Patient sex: F
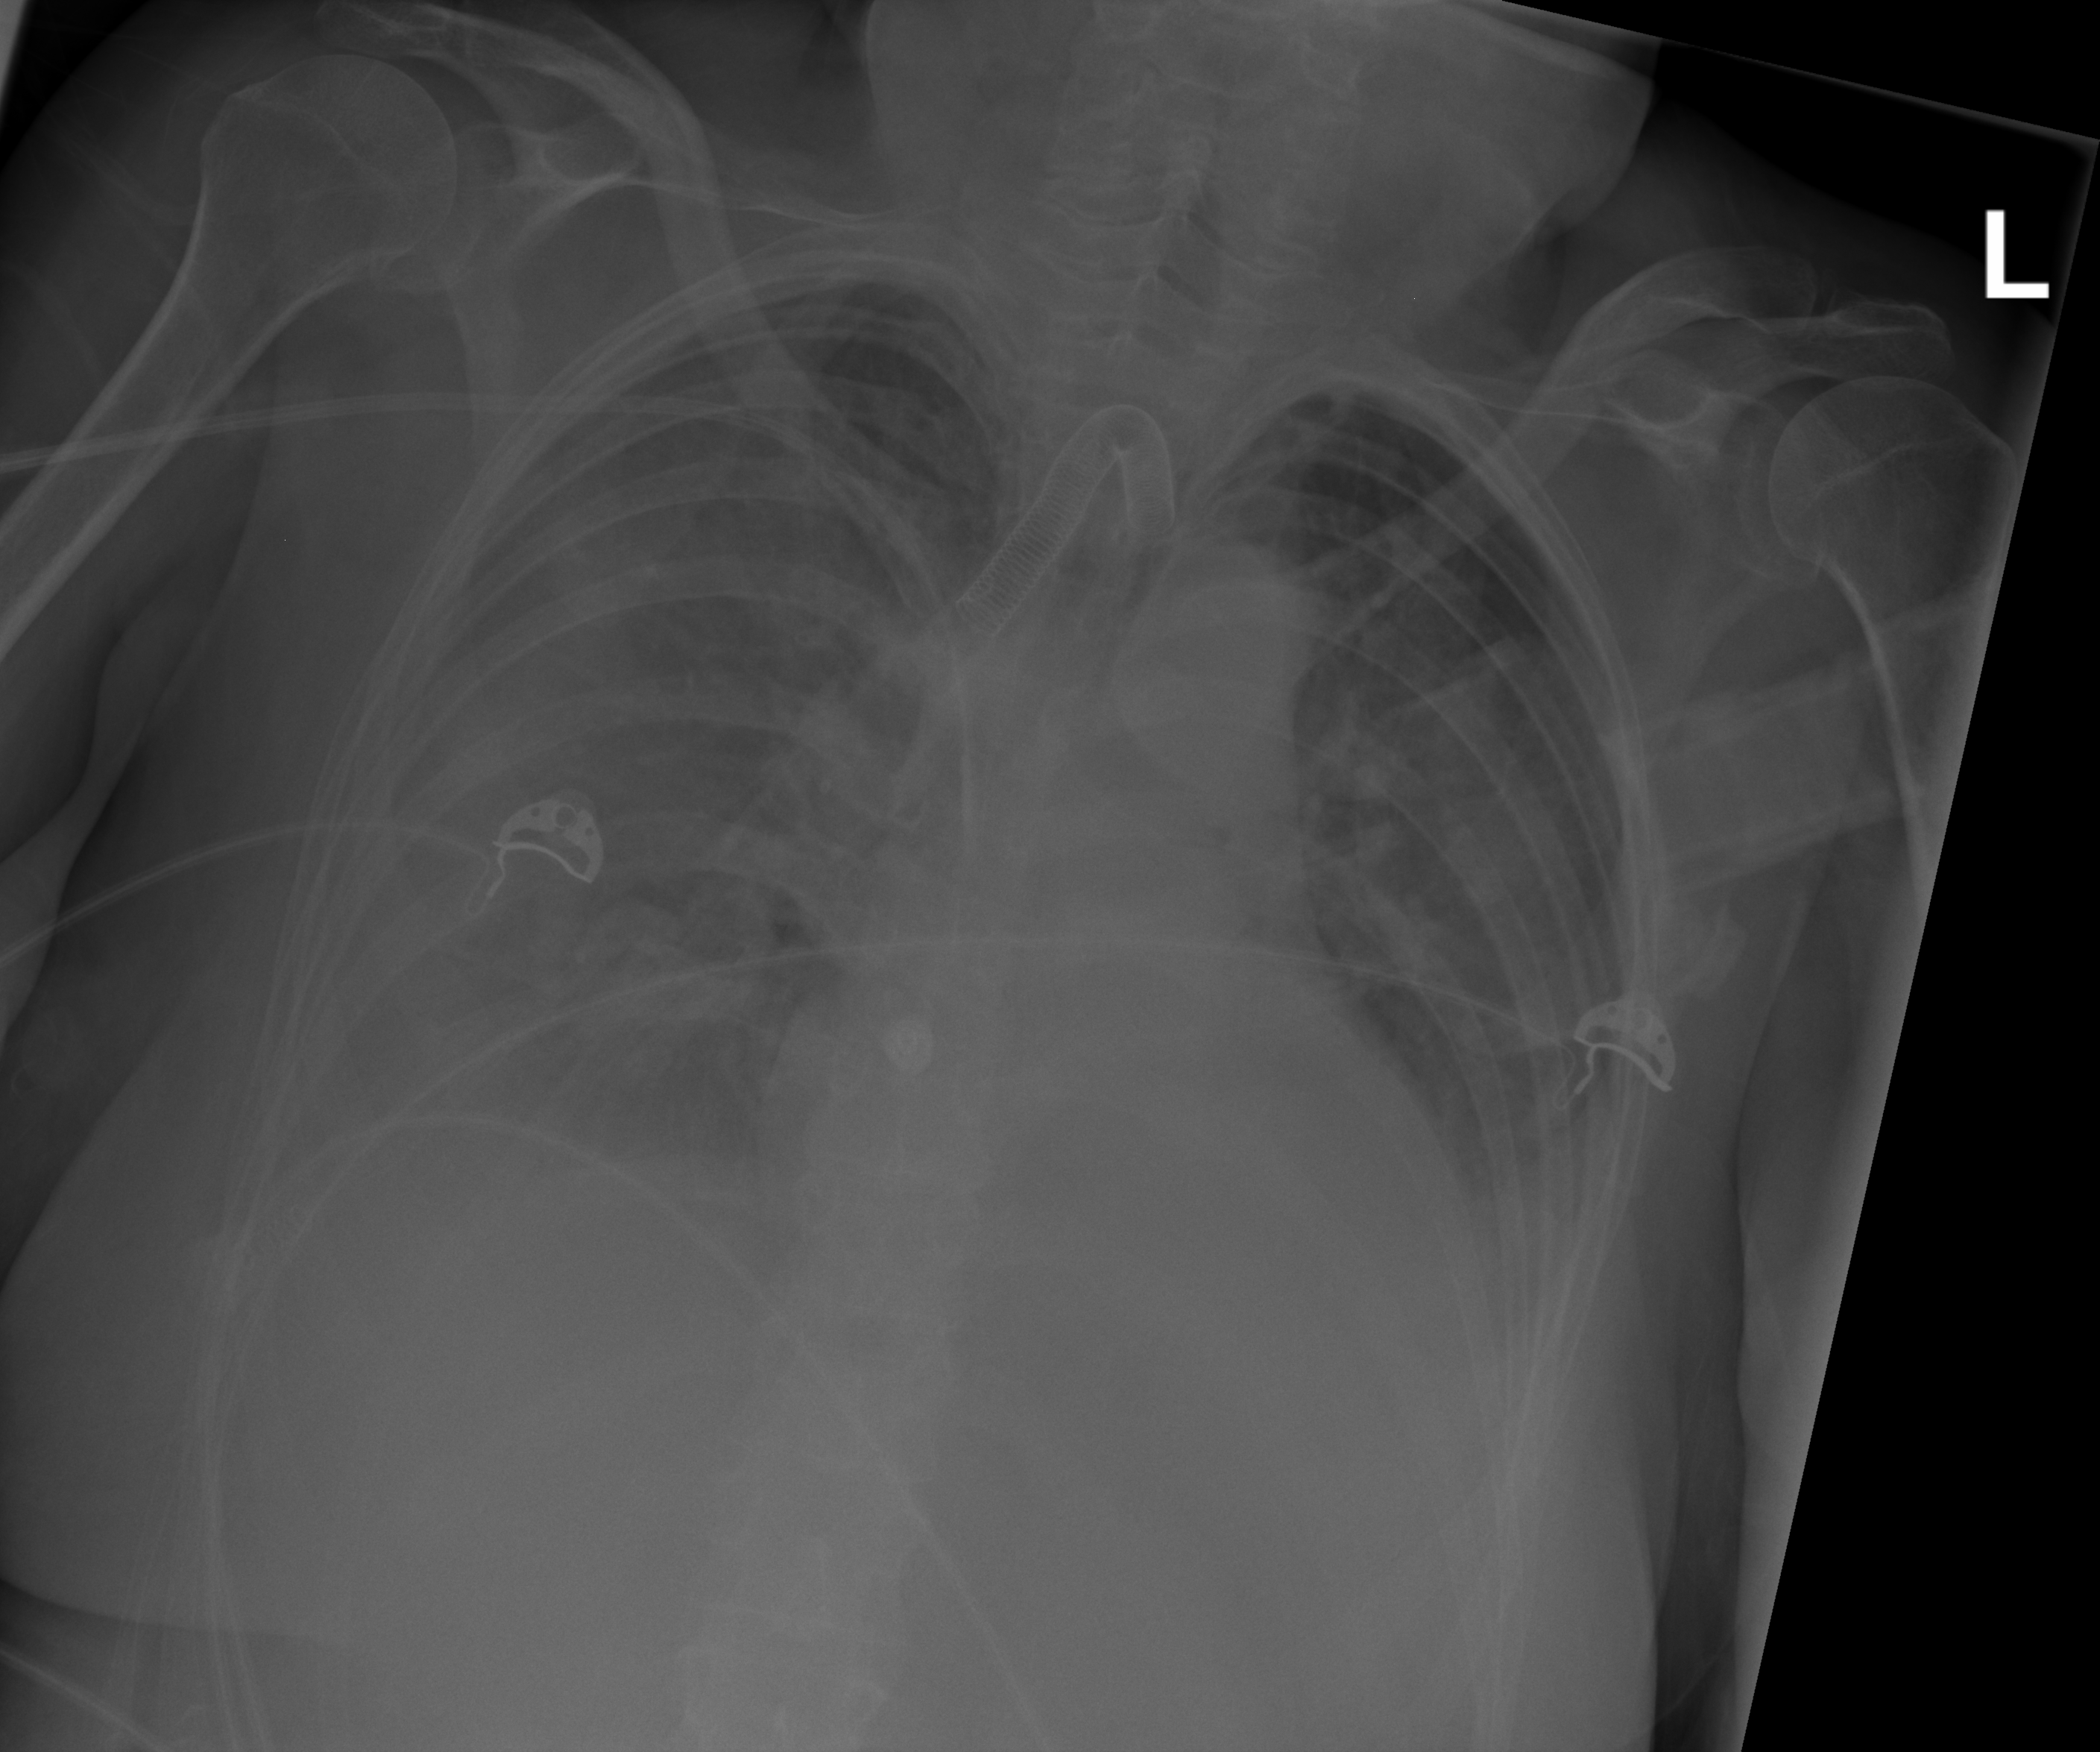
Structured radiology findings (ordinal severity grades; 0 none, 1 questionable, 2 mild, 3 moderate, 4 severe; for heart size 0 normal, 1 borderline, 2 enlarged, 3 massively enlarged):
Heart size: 1
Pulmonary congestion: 1
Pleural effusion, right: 3
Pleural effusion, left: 2
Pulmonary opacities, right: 2
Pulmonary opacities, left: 1
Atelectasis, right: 3
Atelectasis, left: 2